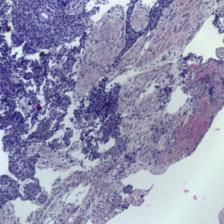
Diagnosis: OSCC